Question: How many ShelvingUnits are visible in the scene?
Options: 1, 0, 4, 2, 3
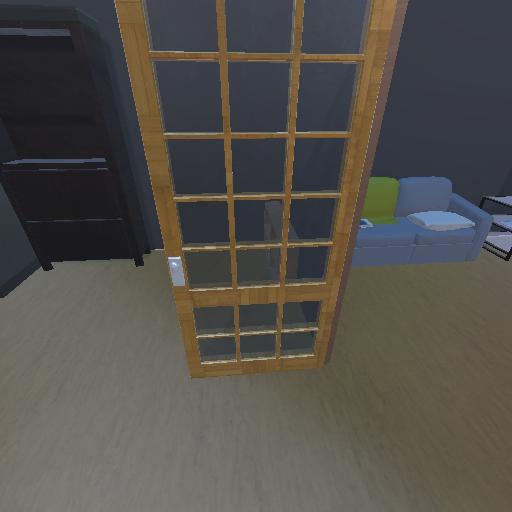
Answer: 1